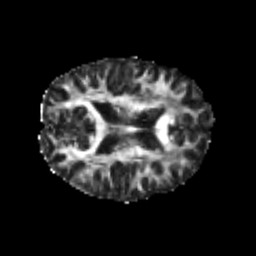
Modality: FA
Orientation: axial
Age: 20
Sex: male
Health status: healthy
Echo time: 0.074 s